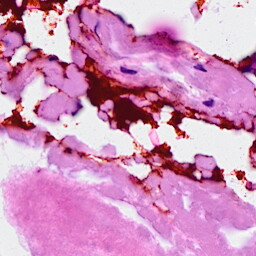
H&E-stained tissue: Breast